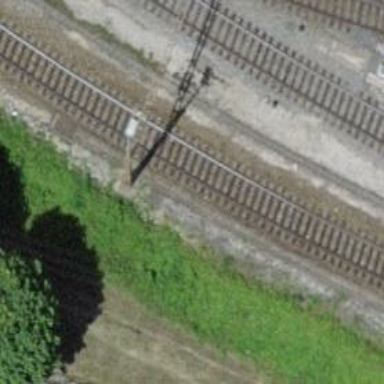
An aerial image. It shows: Rail siding with electrified contact lines. The railway operates at voltages of 3000 and 15000 volts.